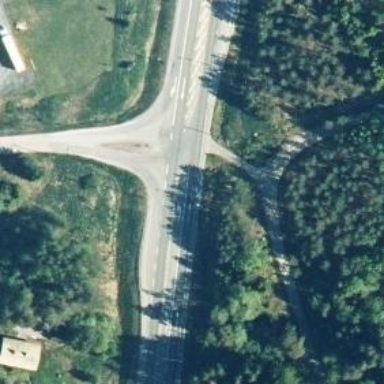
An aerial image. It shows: Asphalt trunk highway.